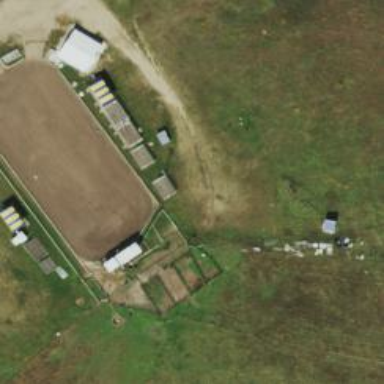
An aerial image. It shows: Equestrian pitch for leisure land activities.